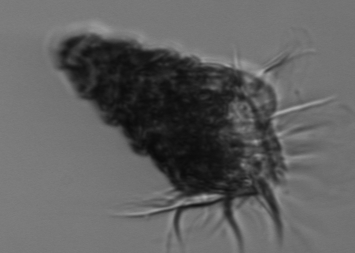
Label: Laboea_strobila